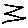
Label: zigzag